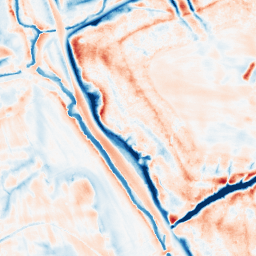
Category: trend_removal
Decomposition family: local_polynomial
Decomposition parameters: window_size: 21
degree: 1
Upsampling method: bspline
Upsampling parameters: scale: 2
Upsampling scale: 2